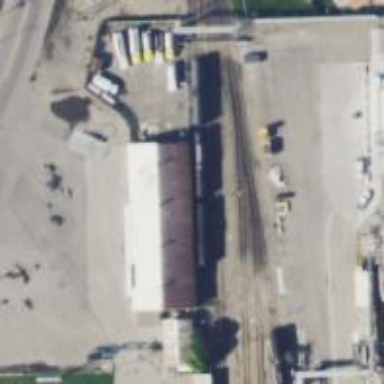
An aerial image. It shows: Railway siding for service.